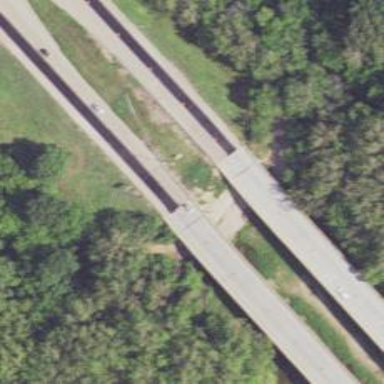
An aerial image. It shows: Beam bridge on motorway.